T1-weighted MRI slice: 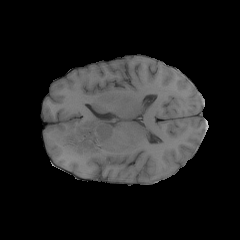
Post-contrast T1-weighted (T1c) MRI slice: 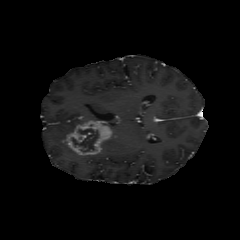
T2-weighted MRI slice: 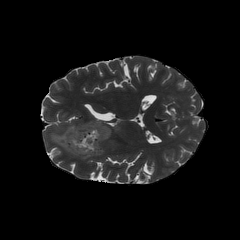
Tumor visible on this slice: yes